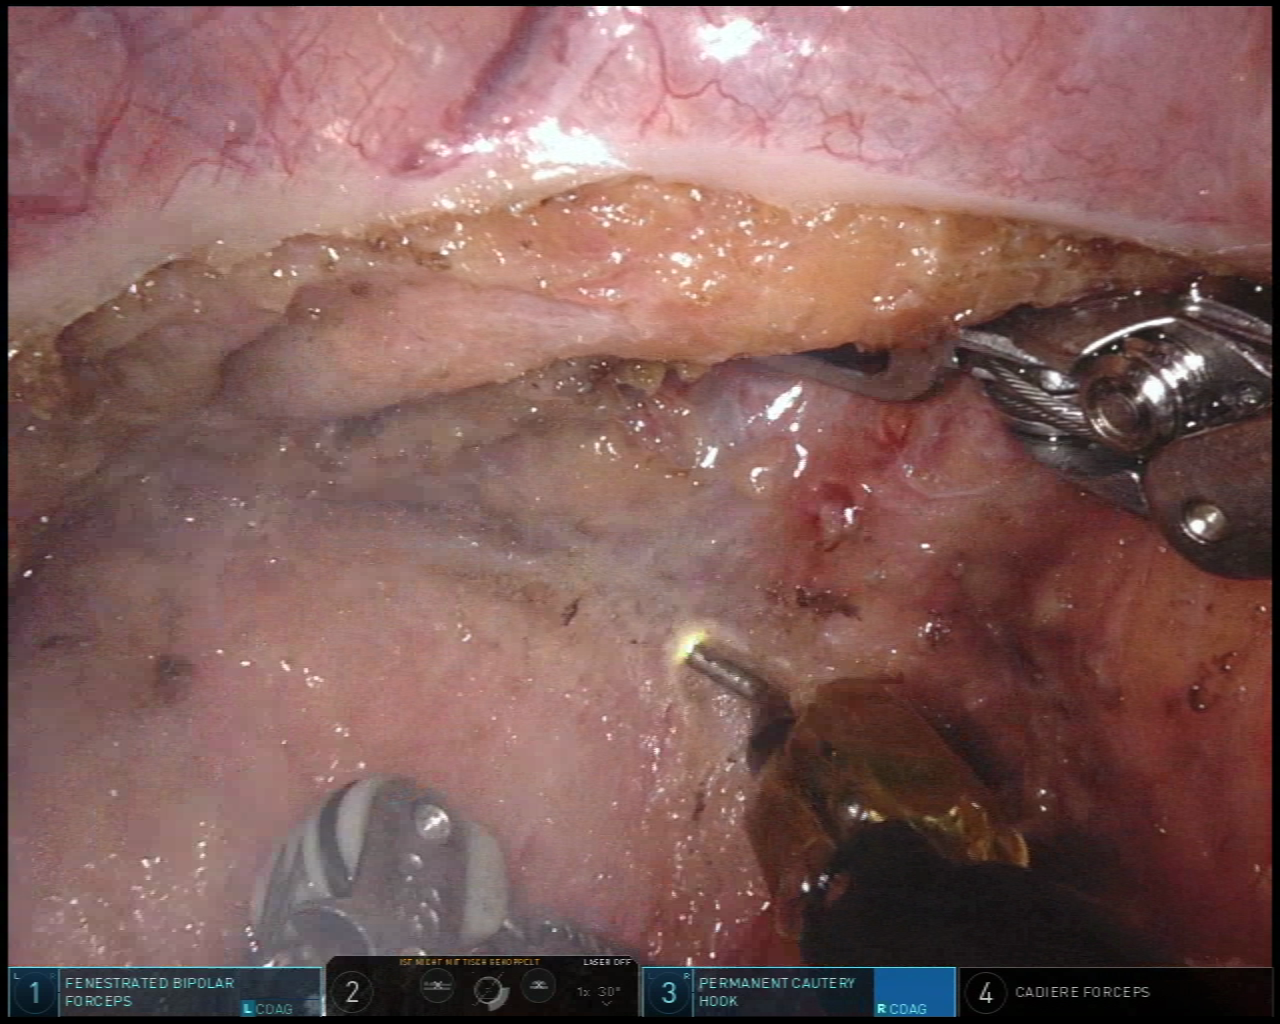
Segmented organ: vesicular_glands
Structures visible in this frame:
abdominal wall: no
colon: no
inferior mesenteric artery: no
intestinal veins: no
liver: no
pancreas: no
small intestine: no
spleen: no
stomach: no
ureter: no
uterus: no
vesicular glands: yes